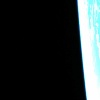
Label: space